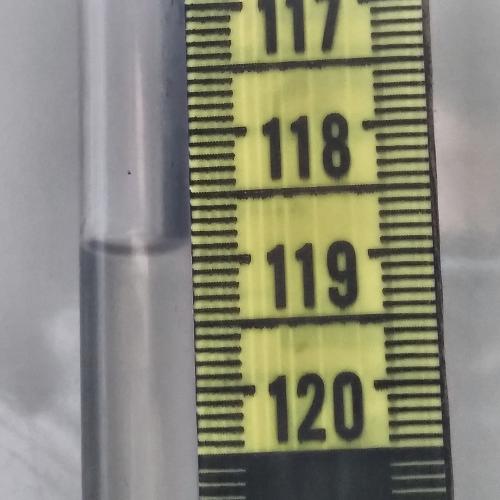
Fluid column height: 118.9 cm